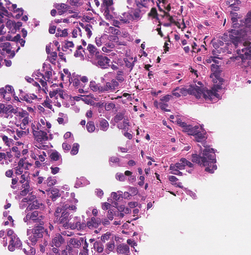
Tumor epithelial tissue: yes
Tumor-associated stroma tissue: yes
Normal tissue: no